Question: Why my tbody is not doing what I want, anyone can help me ?
This is my problem, in case I want to display in row but why that value just stay in column 1.2:

This is my jQuery:
'''
$(function(){
$.ajax({
type: 'GET',
url: 'https://swapi.co/api/people/',
success: function(response) {
console.log(response);
var counter = 0;
var obj = response.results;
var Content = ' ';
var x = 0;
Content += '<tbody>'; //opening tag tbody
for(var i=0;i<obj.length; i++)
{
Content += '<tr>';
Content += '<td>'+obj[i].name+'</td>';
Content += '<td>'+obj[i].height+'</td>';
Content += '<td>'+obj[i].hair_color+'</td>';
Content += '<td>'+obj[i].skin_color+'</td>';
Content += '<td>'+obj[i].eye_color+'</td>';
Content += '<td>'+obj[i].birth_year+'</td>';
Content += '<td>'+obj[i].gender+'</td>'
Content += '</tr>';
}
Content += '</tbody>';
$('#results').empty();
$('#results').append(Content);
}
});
});
var tbody=document.getElementById("results");
var table=document.getElementById("tableId");
var tbodyIndex= [].slice.call(table.tBodies).indexOf(tbody);
'''
And this my html
'''
<table class="table table-stripted table-bordered table-hover" id="tableId">
<thead>
<tr>
<th>Name</th>
<th>Height</th>
<th>Hair Color</th>
<th>Skin Color</th>
<th>Eye Color</th>
<th>Birth Year</th>
<th>Gender</th>
</tr>
</thead>
<tbody id="results">
</tbody>
</table>
'''
please help me , im newbie in javascript, oh yeah sorry for bad grammer, hope u guys help me , thank you
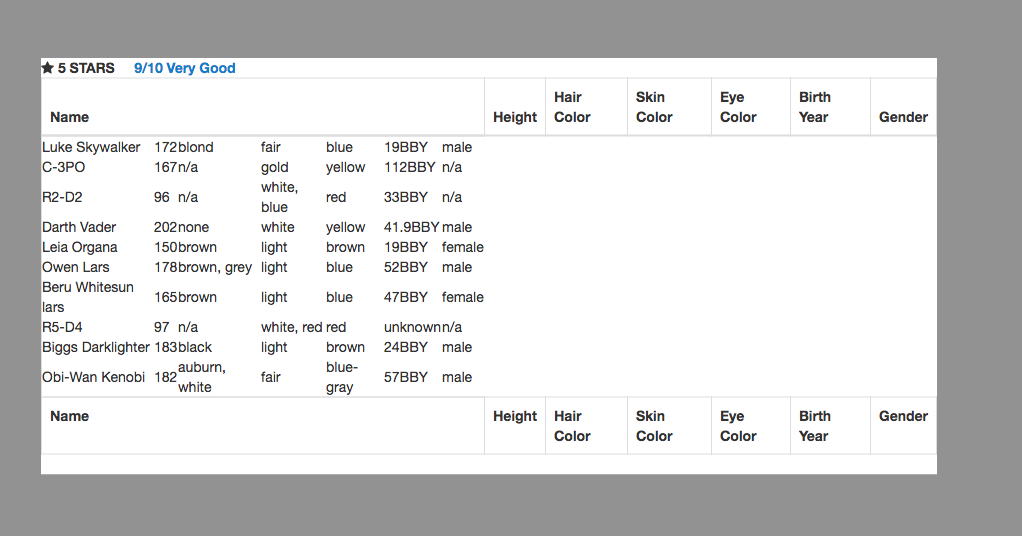
Answer: The HTML generated by your code is below.
Notice the two nested '<tbody>' elements, which disrupts the layout of your table.
'''
<table class="table table-stripted table-bordered table-hover " id="tableId">
<thead>
<tr>
<th>Name</th>
<th>Height</th>
<th>Hair Color</th>
<th>Skin Color</th>
<th>Eye Color</th>
<th>Birth Year</th>
<th>Gender</th>
</tr>
</thead>
<tbody id="results">
<tbody>
<tr>
<td>Luke Skywalker</td>
<td>172</td>
<td>blond</td>
<td>fair</td>
<td>blue</td>
<td>19BBY</td>
<td>male</td>
</tr>
</tbody>
</tbody>
</table>
'''
As Maarten van Tjonger has already answered, remove '<tbody>' from your 'Content' string to avoid its duplication.
Rather than using 'empty()' and 'append()', I've used <URL> to replace the contents of the '<tbody>' with the new HTML.
Also, you'll want to execute 'dataTable()' on the '<table>' itself, not the '<tbody>'.
'''
$(function() {
$.ajax({
type: 'GET',
url: 'https://swapi.co/api/people/',
success: function(response) {
var obj = response.results,
Content;
for (var i = 0; i < obj.length; i++) {
Content += '<tr>';
Content += '<td>' + obj[i].name + '</td>';
Content += '<td>' + obj[i].height + '</td>';
Content += '<td>' + obj[i].hair_color + '</td>';
Content += '<td>' + obj[i].skin_color + '</td>';
Content += '<td>' + obj[i].eye_color + '</td>';
Content += '<td>' + obj[i].birth_year + '</td>';
Content += '<td>' + obj[i].gender + '</td>'
Content += '</tr>';
}
$('#results').html(Content);
$('#tableId').dataTable();
}
});
})
'''
'''
<script src="https://ajax.googleapis.com/ajax/libs/jquery/2.1.1/jquery.min.js"></script>
<script src="//cdn.datatables.net/1.10.15/js/jquery.dataTables.min.js"></script>
<link href="//cdn.datatables.net/1.10.15/css/jquery.dataTables.min.css" rel="stylesheet" />
<table class="table table-stripted table-bordered table-hover " id="tableId">
<thead>
<tr>
<th>Name</th>
<th>Height</th>
<th>Hair Color</th>
<th>Skin Color</th>
<th>Eye Color</th>
<th>Birth Year</th>
<th>Gender</th>
</tr>
</thead>
<tbody id="results">
</tbody>
</table>
'''